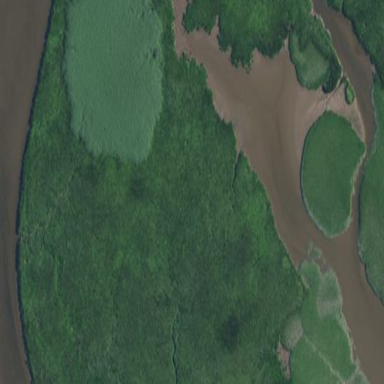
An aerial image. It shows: Marshy wetland area.